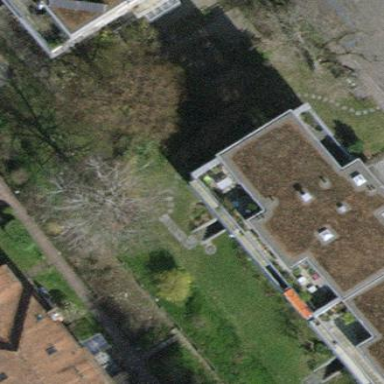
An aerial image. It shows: Image showing building with apartments.